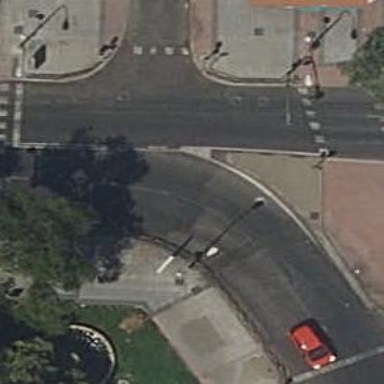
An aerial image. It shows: Road crossing with traffic signals.